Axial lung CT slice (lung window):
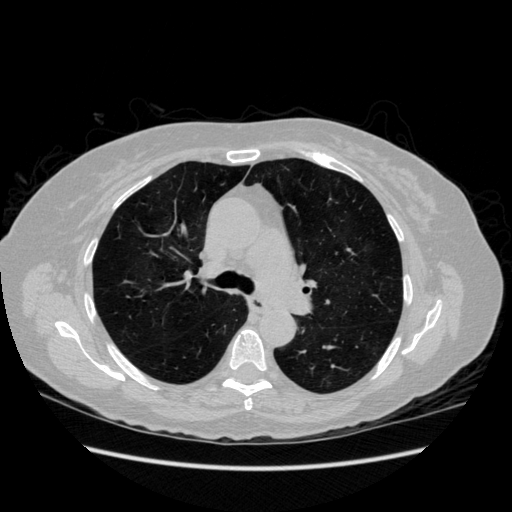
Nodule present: no